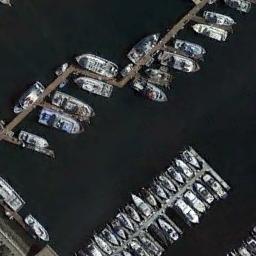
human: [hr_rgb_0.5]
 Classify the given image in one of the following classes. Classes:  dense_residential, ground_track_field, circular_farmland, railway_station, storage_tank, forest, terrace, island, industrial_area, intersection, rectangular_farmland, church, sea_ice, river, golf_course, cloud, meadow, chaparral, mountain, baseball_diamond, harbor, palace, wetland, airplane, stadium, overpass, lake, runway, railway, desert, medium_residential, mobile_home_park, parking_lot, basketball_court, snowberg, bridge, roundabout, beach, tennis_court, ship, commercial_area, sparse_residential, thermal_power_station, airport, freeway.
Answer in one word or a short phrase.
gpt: harbor